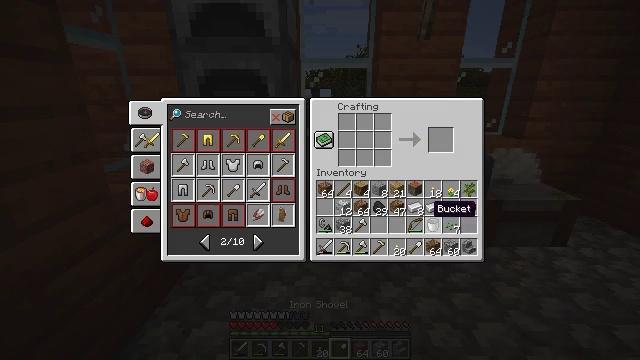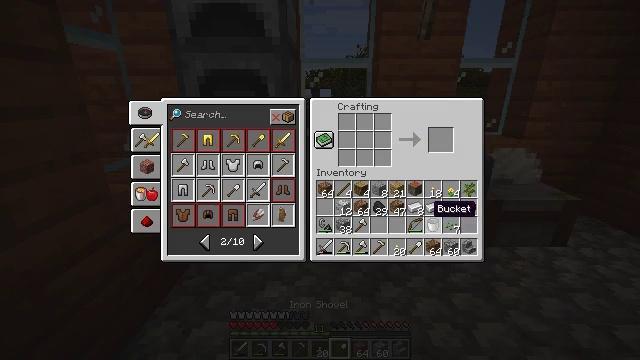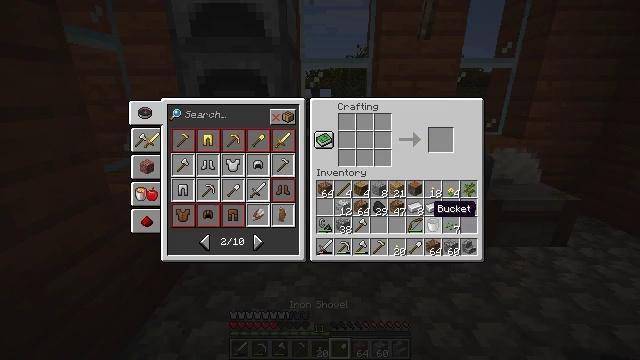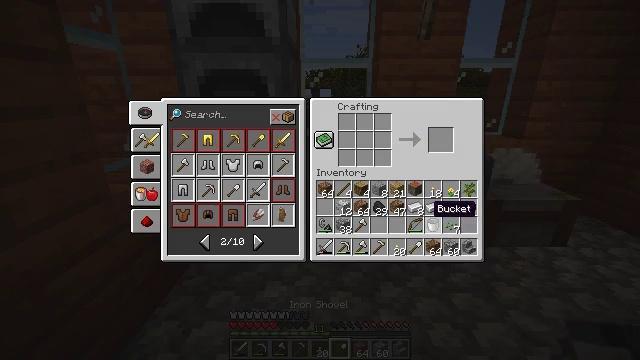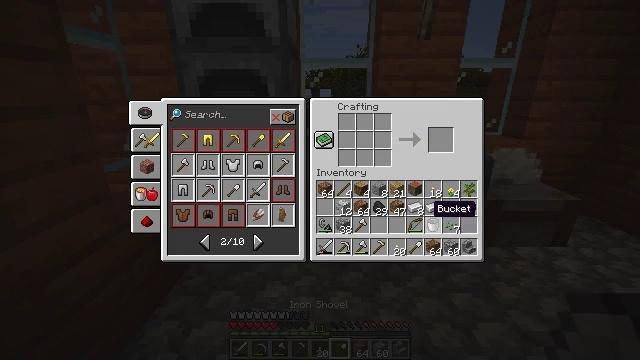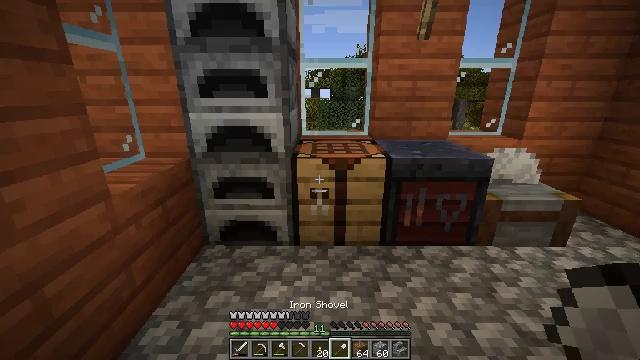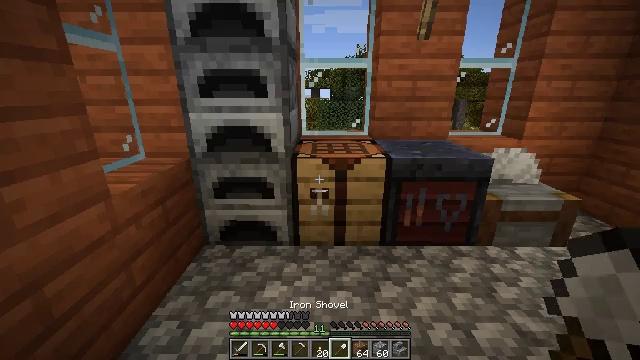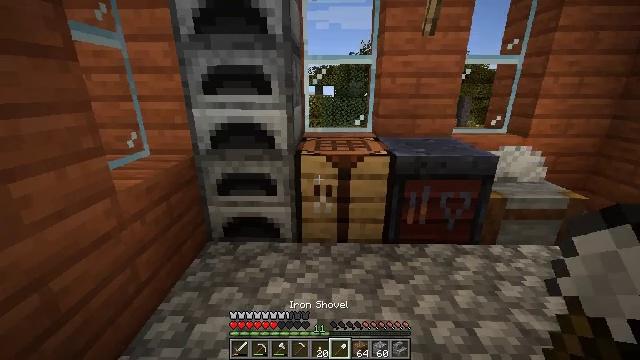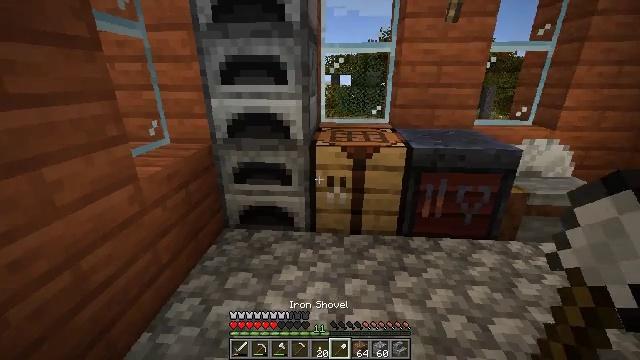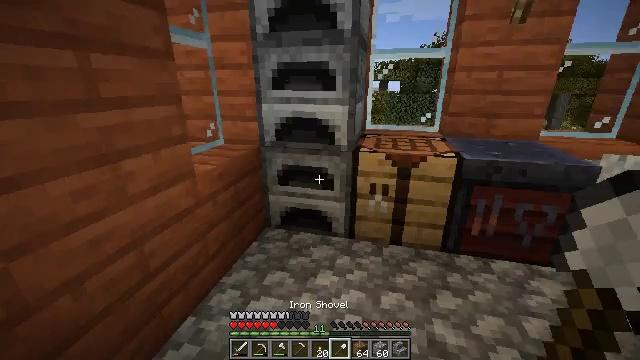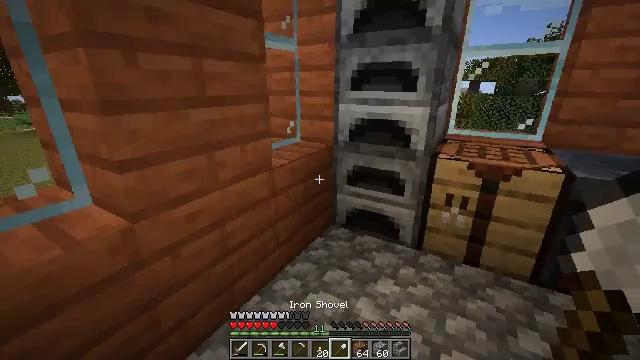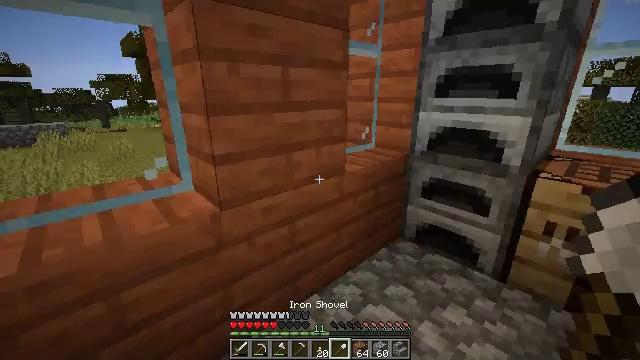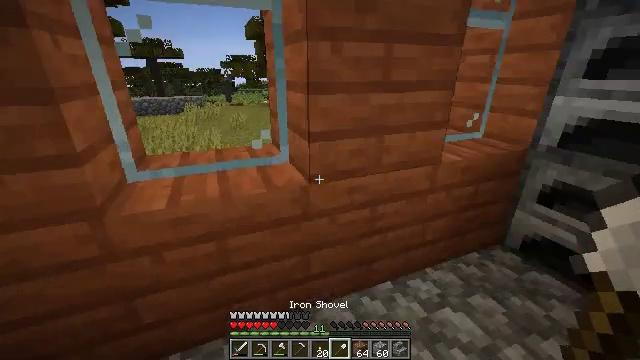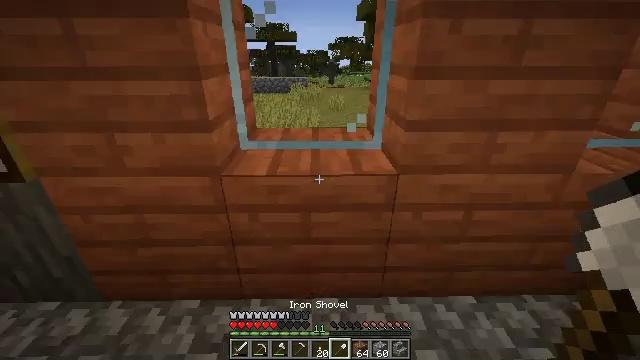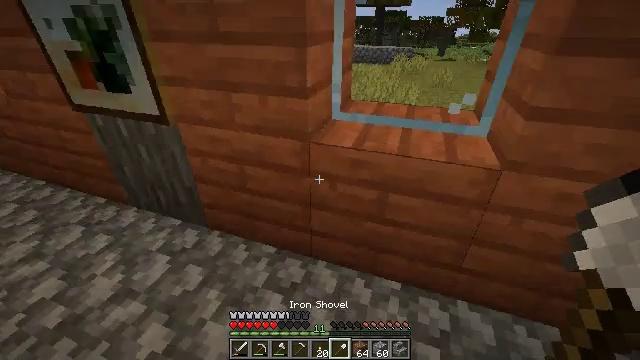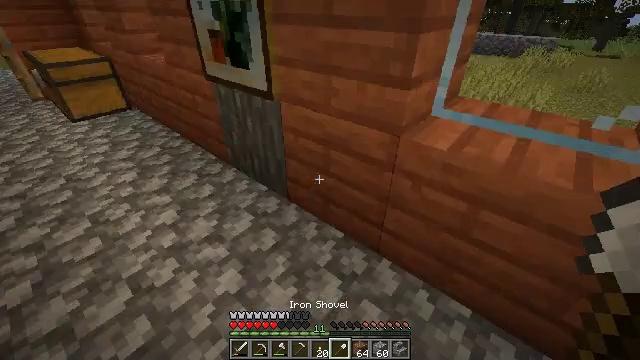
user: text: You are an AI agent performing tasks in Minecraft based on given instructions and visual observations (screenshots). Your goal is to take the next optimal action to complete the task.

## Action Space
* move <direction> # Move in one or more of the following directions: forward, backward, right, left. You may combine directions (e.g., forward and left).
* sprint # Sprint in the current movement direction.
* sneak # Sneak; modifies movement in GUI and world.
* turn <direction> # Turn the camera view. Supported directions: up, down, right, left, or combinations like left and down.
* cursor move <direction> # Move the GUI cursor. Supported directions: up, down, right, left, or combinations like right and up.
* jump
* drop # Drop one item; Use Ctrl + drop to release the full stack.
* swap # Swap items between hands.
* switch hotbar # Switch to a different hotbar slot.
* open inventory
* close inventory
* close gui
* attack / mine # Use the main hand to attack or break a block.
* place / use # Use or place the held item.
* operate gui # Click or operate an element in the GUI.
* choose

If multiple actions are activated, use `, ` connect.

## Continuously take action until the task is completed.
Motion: motion action
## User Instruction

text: Attack the ground to gather dirt.
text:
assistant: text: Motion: no_op
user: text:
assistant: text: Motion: no_op
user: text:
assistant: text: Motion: no_op
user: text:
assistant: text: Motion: no_op
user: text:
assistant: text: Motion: no_op
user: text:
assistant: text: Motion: no_op
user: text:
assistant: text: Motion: no_op
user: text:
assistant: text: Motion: turn left and down
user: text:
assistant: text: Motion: turn left and up
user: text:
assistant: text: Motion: turn left
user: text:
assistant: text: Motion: turn left and up
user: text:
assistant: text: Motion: turn left and down
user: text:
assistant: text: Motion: turn left and down
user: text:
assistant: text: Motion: turn left and down
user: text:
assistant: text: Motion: move forward, turn left and down
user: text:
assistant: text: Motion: move forward, turn left and down
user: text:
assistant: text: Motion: move forward, turn left
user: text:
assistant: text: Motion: move forward
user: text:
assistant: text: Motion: move forward
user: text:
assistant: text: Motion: move forward
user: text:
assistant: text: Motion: move forward
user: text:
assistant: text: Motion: move forward
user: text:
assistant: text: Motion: move forward, turn left and up
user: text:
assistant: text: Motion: move forward, turn left and up
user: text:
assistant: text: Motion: move forward, turn left and up
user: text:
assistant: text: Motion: move forward, turn left and up
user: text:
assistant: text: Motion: move forward, turn left and up
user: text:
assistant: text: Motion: move forward, turn left and up
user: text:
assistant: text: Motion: move forward, turn left and up
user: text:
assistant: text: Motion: move forward